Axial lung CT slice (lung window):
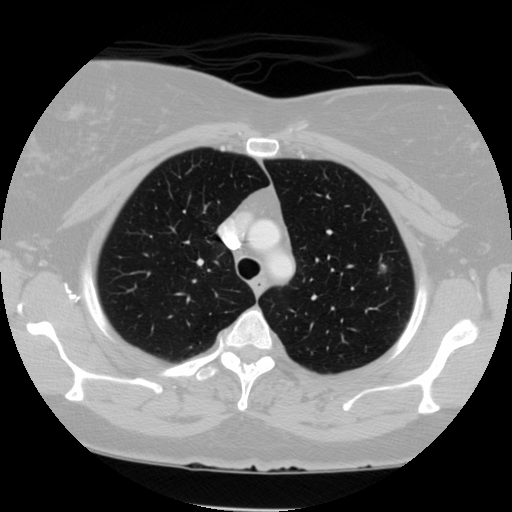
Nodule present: yes
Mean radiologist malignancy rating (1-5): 3